A bearing vibration time series has been folded into this square grayscale image, one row per segment of consecutive samples. Diagnose the bearing from this image, choosing from: normal, inner_race, outer_race, ball.
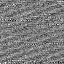
Answer: normal